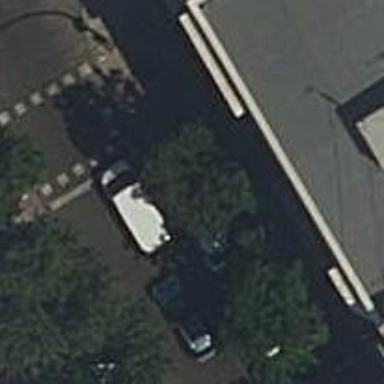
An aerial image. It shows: Taxi stand.